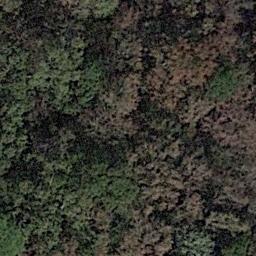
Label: forest